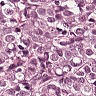
Metastatic tissue present: yes